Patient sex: M
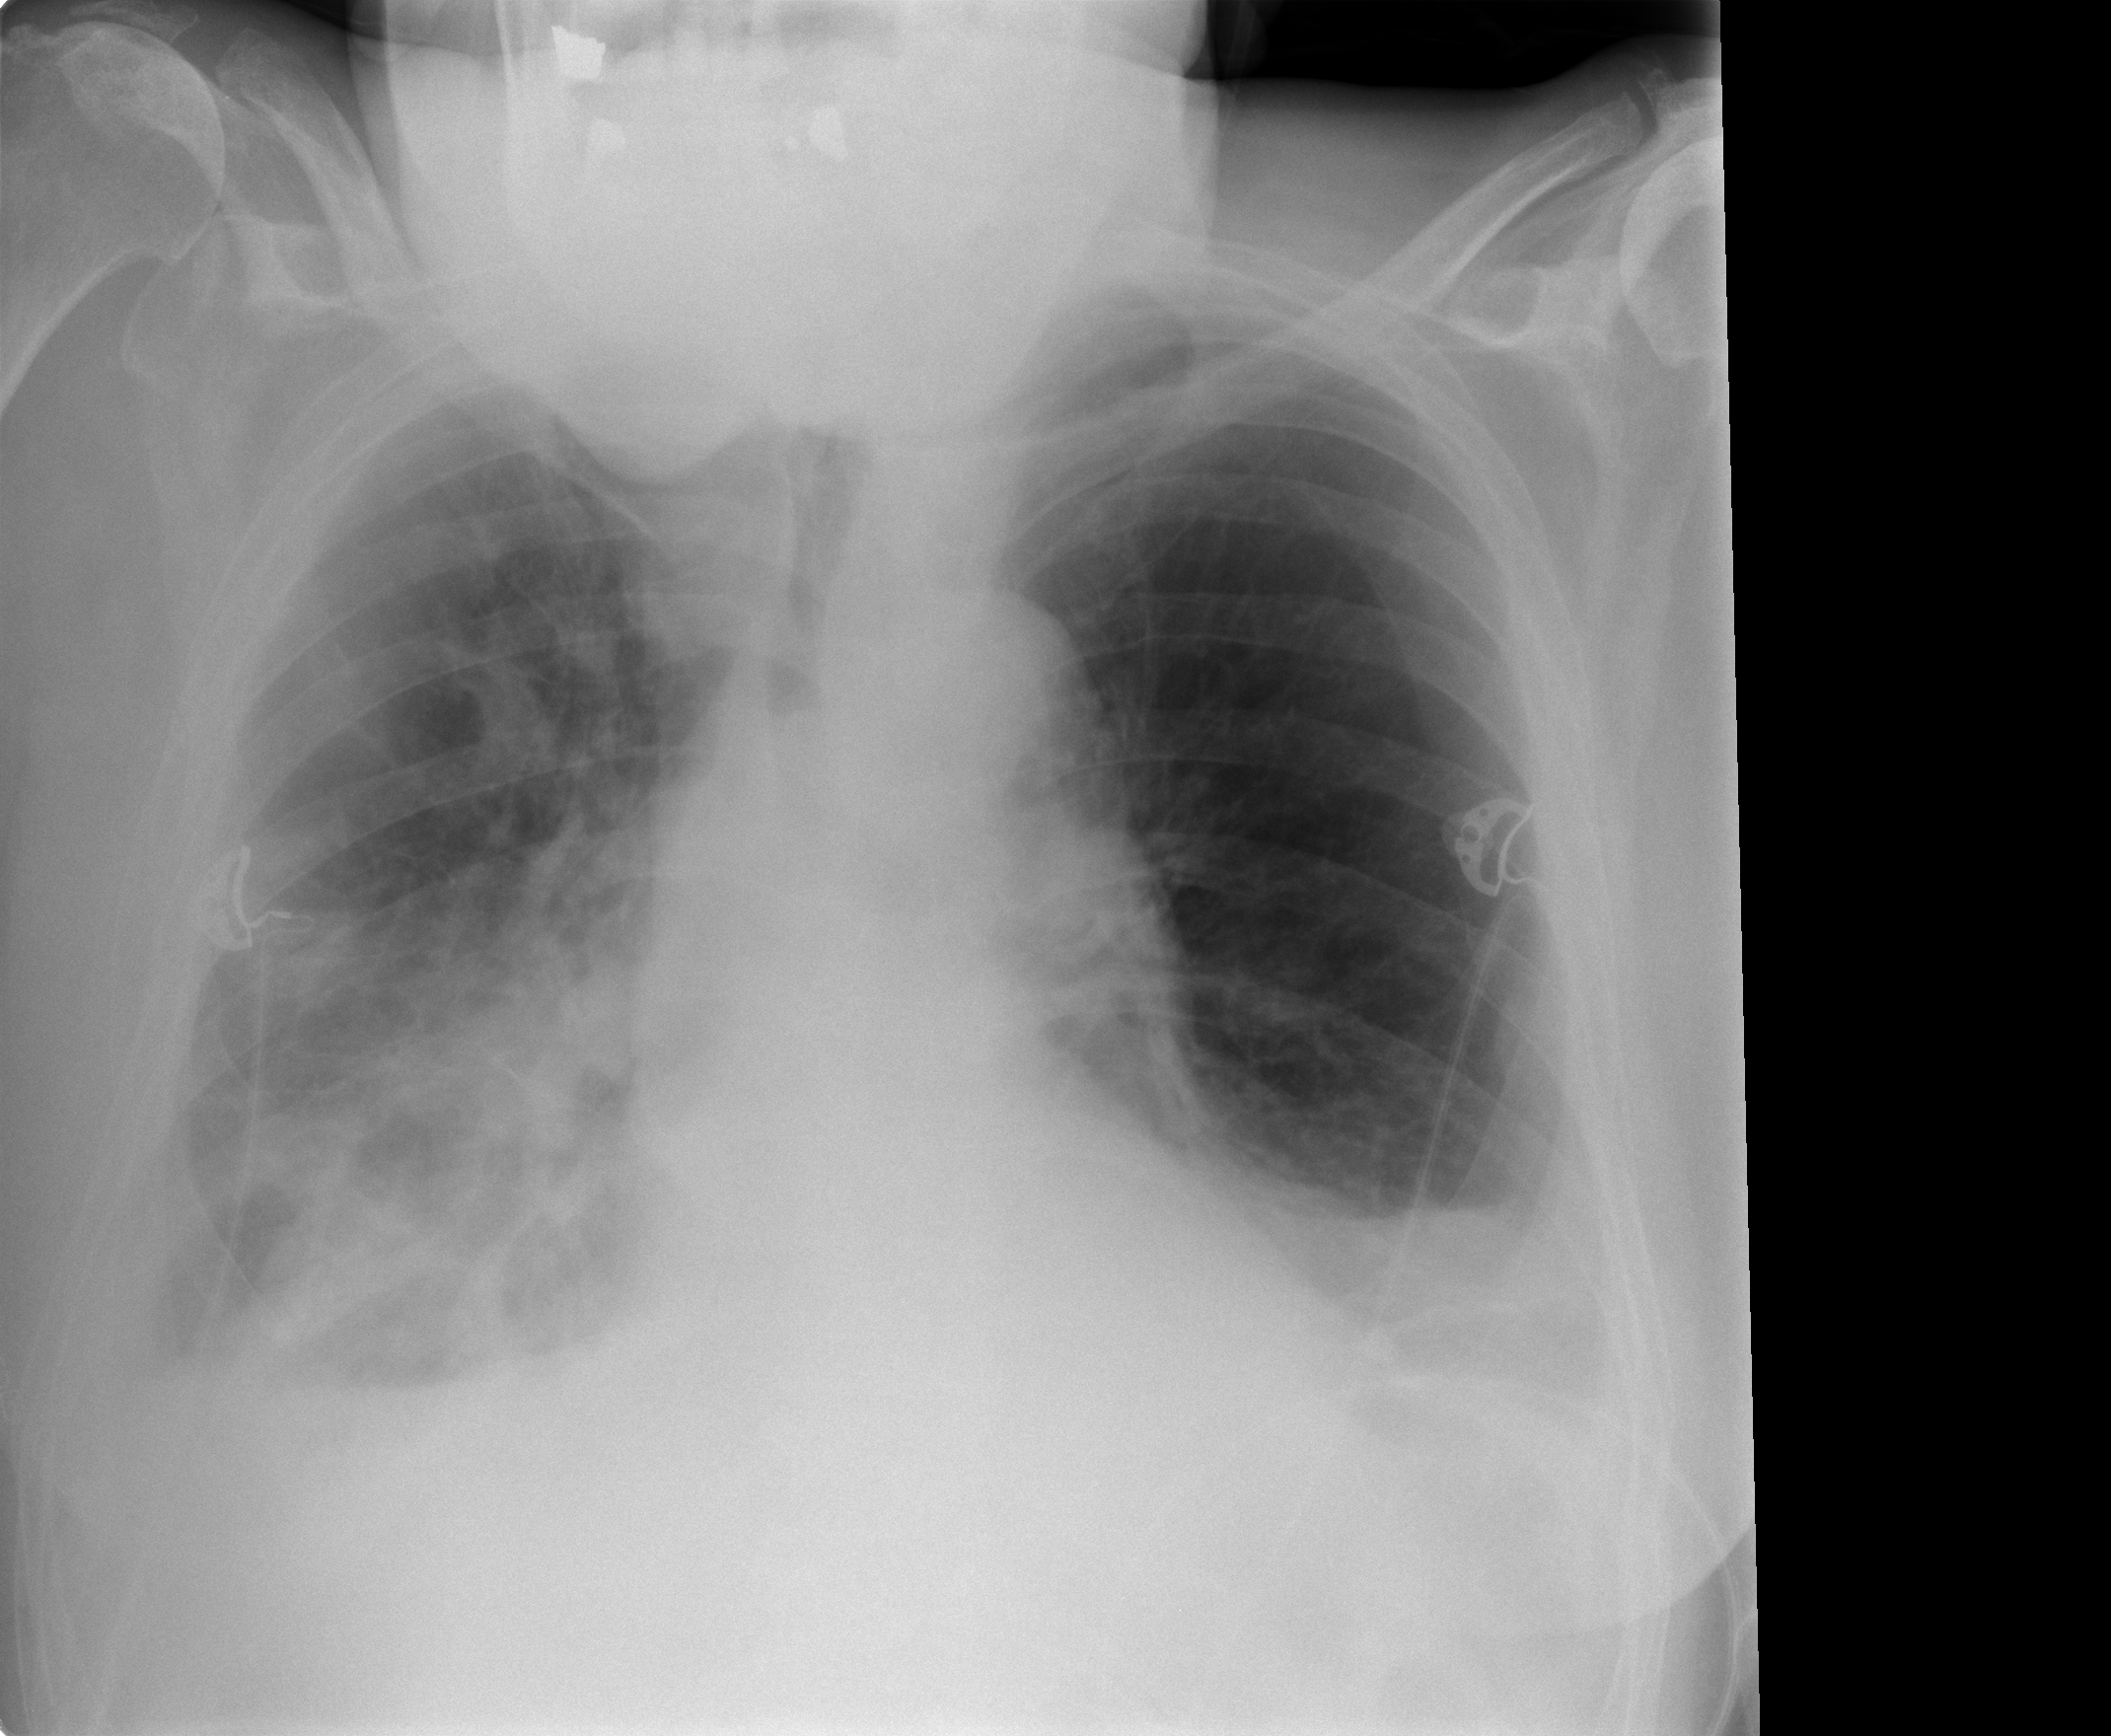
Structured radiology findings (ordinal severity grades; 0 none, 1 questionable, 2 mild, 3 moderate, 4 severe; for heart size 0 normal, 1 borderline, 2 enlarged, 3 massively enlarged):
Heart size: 0
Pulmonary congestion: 0
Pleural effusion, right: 1
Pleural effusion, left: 1
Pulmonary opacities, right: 3
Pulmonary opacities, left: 0
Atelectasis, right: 2
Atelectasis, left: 2